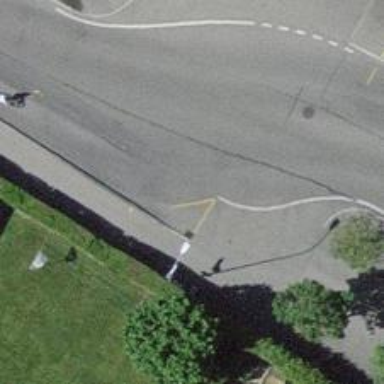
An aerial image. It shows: Bus stop with platform for public transport.